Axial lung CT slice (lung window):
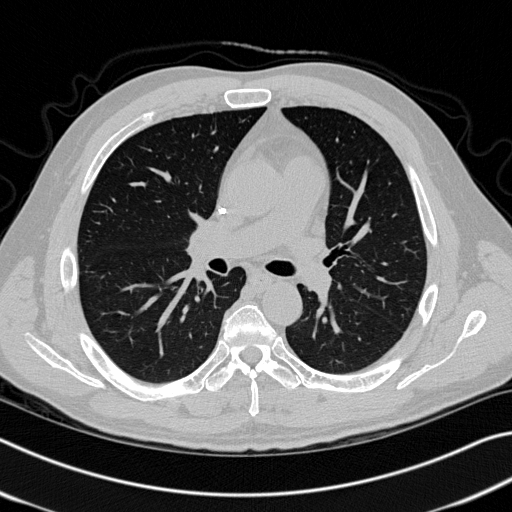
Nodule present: no